Aerial crown-view tile of a tropical tree (Barro Colorado Island, Panama), acquired 20240918:
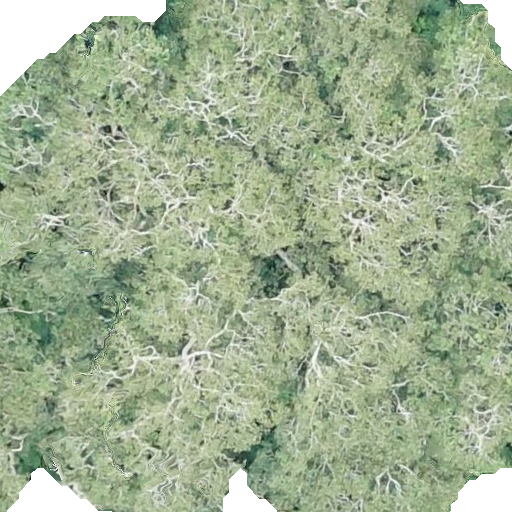
Species: Dipteryx oleifera
GBIF accepted scientific name: Dipteryx oleifera
Crown area: 510.678 m²